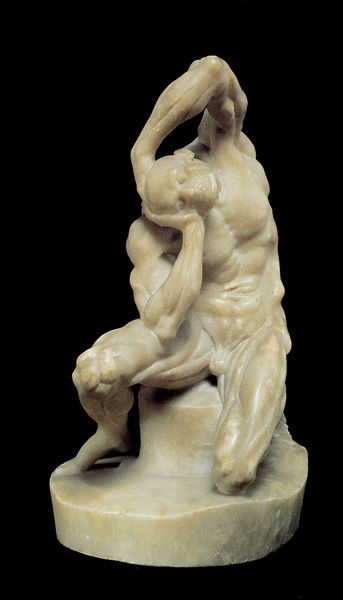
Titel: “Écorché Statuette” eines kauernden Mannes
Künstler: John Hogan
Institution: Dublin, The National Gallery of Ireland
Schlagwörter: akt, hand, kopf, mann, nackt, frauen, brust, ellbogen, marmor, stützen, weiss, anatomie, arm, augen, halten, sockel, stein, hände, figur, sitzend, ohren, skulptur, beine, bein, haltung, drehen, kraft, muskeln, nabel, plastik, knie, oberkörper, muskulös, penis, greifen, muskel, kniend, verdreht, verrenkung, alabaster, mamor, kraftvoll, sehnen, verrenkt, manieristisch, blösse, 1600, #, muskuläs, unbeklelidet, urgs, #nabel, quadrizeps